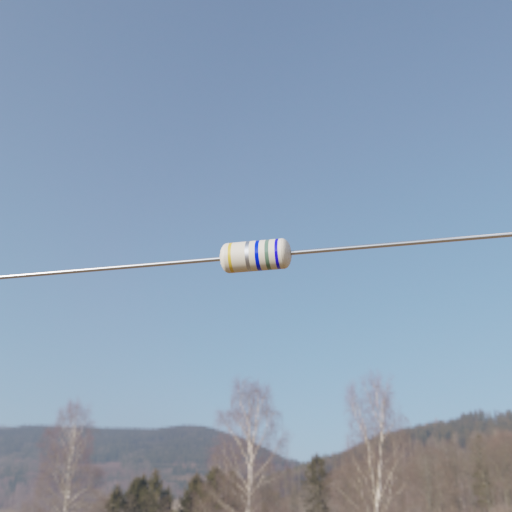
Resistor colour bands (in order): gold, silver, blue, gray, blue